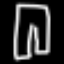
Label: pants